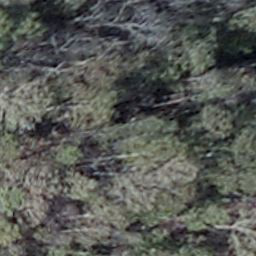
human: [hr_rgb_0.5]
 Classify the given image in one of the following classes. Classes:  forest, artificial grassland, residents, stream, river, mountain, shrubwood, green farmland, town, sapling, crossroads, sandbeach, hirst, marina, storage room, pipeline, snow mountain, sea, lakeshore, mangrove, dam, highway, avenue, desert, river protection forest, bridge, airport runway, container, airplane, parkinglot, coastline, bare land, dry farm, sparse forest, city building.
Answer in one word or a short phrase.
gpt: shrubwood